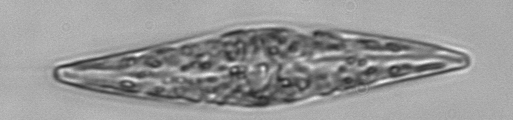
Label: Pleurosigma